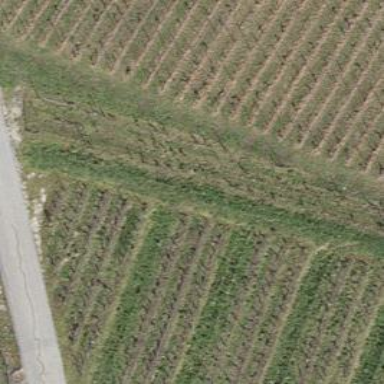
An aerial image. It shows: Vineyard growing grapes.